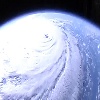
Label: cloud